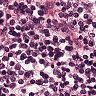
Metastatic tissue present: no